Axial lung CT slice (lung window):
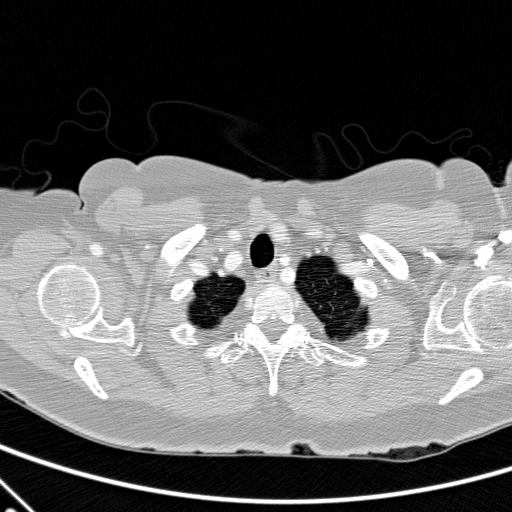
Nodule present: no